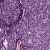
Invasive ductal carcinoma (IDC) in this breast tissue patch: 0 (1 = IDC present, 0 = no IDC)